Question: Recently Chris <URL> on his Css-Tricks blog that allows a list to scroll up and down by mouse movement. He used it for unordered list items though.
I would love to use this on my current client project, but I can't figure out how to use this on '<dt>' items
The HTML is this:
'''
<dl>
<dt><a href="#">Example.net</a></dt>
<dd>
1 dolor sit amet, consectetur adipisicing elit, sed do eiusmod tempor.
</dd>
<dt><a href="#">Example2.net</a></dt>
<dd>
2 dolor sit amet, consectetur adipisicing elit, sed do eiusmod tempor.
</dd>
<dt><a href="#">Example3.net</a></dt>
<dd>
3 dolor sit amet, consectetur adipisicing elit, sed do eiusmod tempor.
</dd>
<dt><a href="#">Example4.net</a></dt>
<dd>
4 dolor sit amet, consectetur adipisicing elit, sed do eiusmod tempor.
</dd>
</dl>
'''
'<dd>' is not below the '<dt>' items, its in another div placed by jQuery, so the '<dt>' of items is just lined up as links.

Also I am using the jQuery Plugin TinyScroll for the scrollbar, that sets the 'overflow: autoflow;' or whatever. So that might be a reason that its not working for me.
But here is Chris Code from the blog post:
'''
$("#menu").css("overflow", "hidden").wrapInner("<div id='mover' />");
var $el,
speed = 13.5, // needs to be manually tinkered with
items = $("#menu a");
items
.each(function(i) {
$(this).attr("data-pos", i);
})
.hover(function() {
$el = $(this);
$el.addClass("hover");
$("#mover").css("top", -($el.data("pos") * speed - 40));
// 40 is the top padding for the fadeout
}, function() {
$(this).removeClass("hover");
});
'''
What would I have to change to get it working for me?
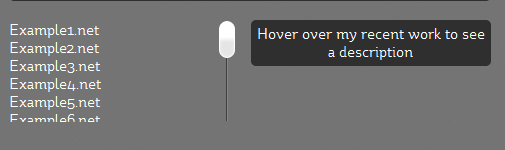
Answer: <URL> check this implementation.
you might have missed few things - position absolute on #mover element is one thing... but oh well - check the jsFiddle solution and if you have any questions just let me know and put them in the comments.
hope it helps,
Tom
ps. check the additions to the CSS as well